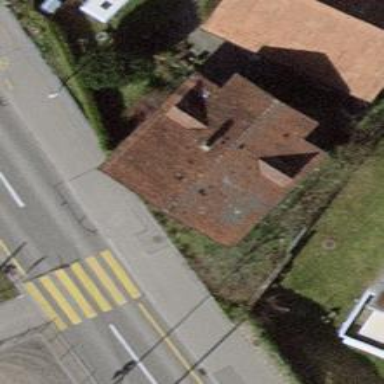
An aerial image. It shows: Gabled building.